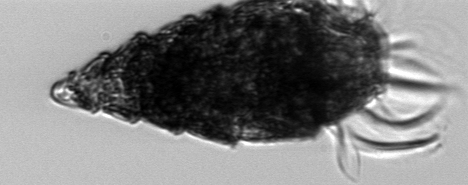
Label: Laboea_strobila